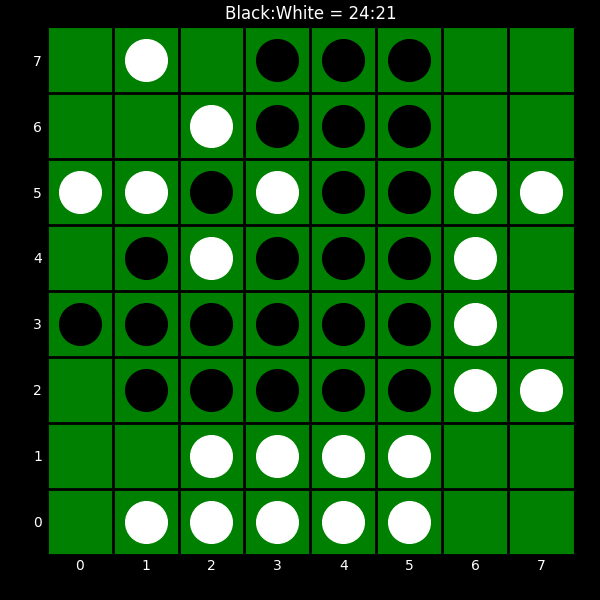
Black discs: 24
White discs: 21